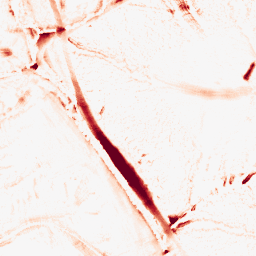
Category: morphological
Decomposition family: tophat
Decomposition parameters: size: 10
mode: white
Upsampling method: quadratic
Upsampling parameters: scale: 2
Upsampling scale: 2